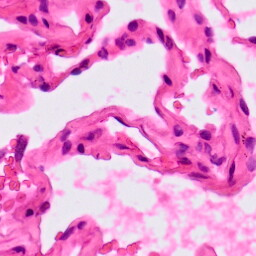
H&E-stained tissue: Lung